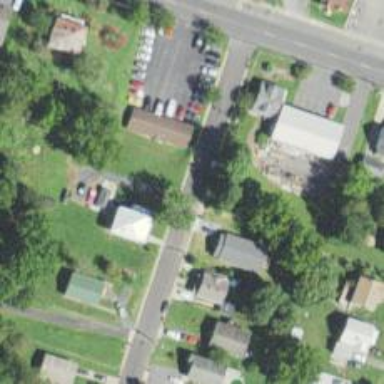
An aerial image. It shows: Alley designated for service vehicles.